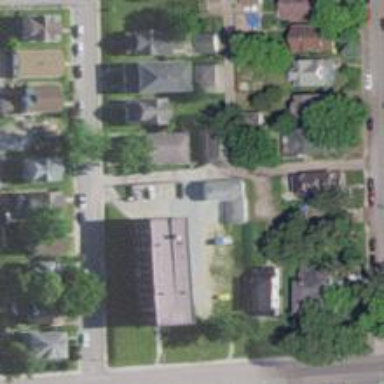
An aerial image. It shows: Alleyway designated as service road.